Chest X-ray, AP view. Patient: 55 years old, sex F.
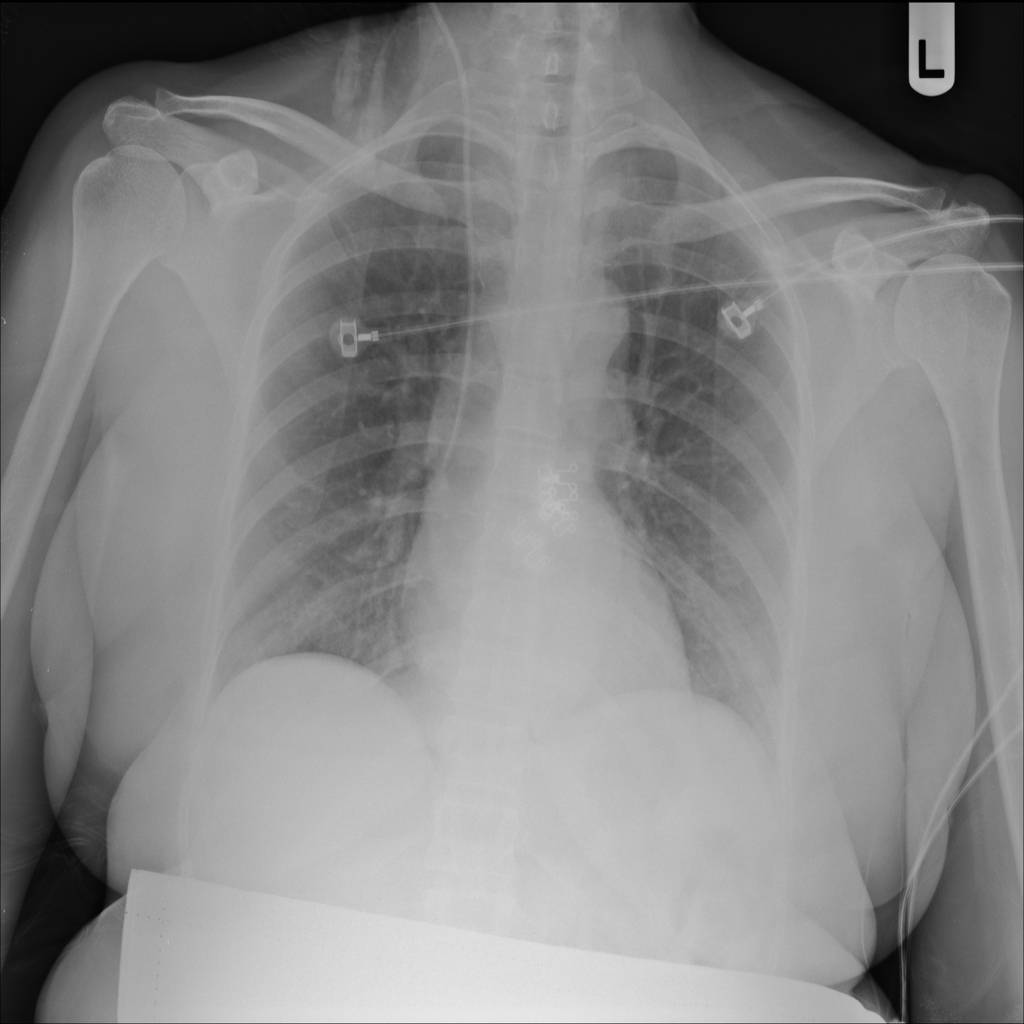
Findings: No Finding